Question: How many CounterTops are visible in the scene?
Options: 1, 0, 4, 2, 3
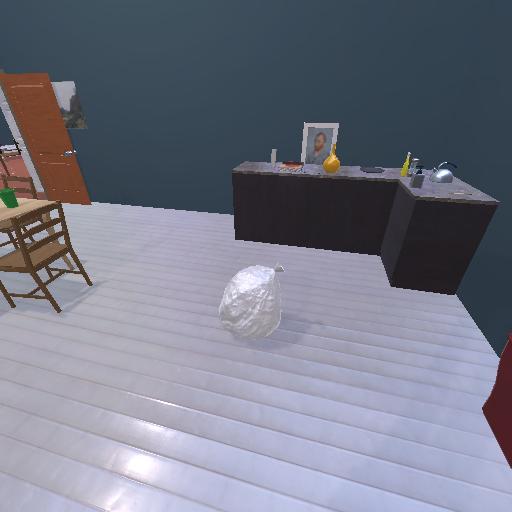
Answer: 1